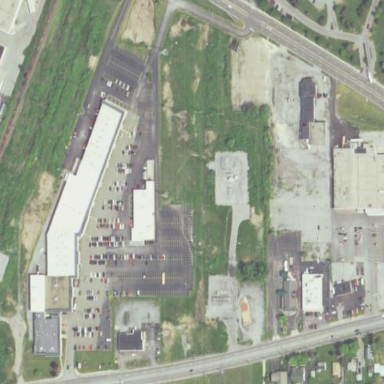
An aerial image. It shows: Retail area.